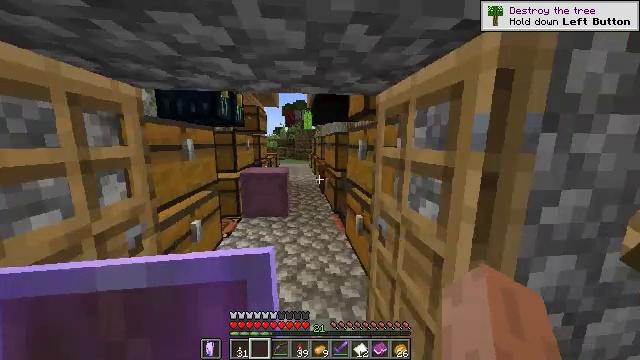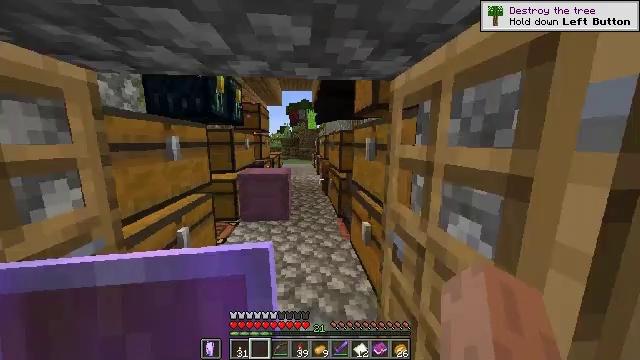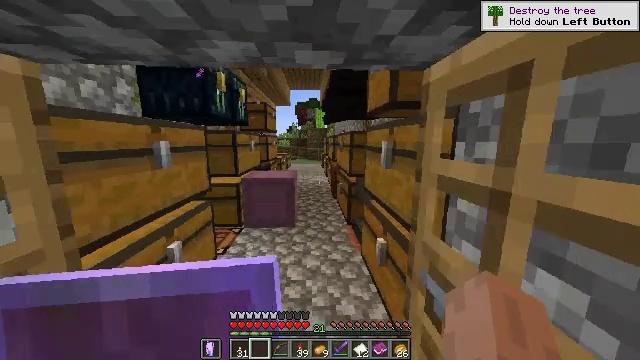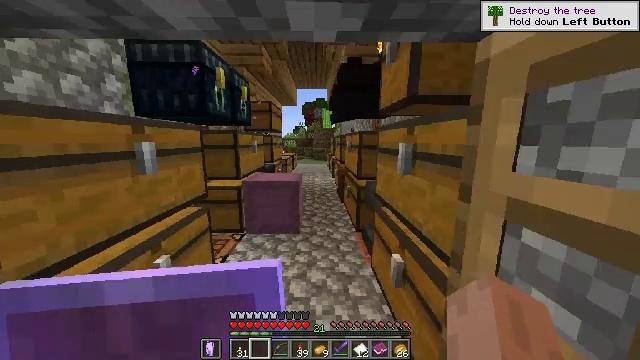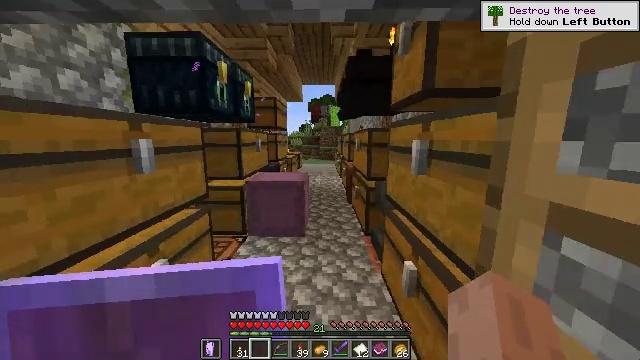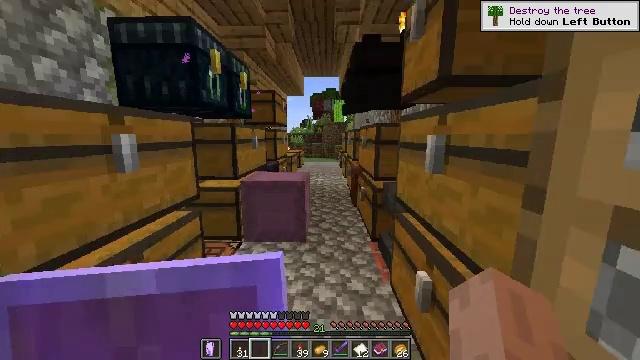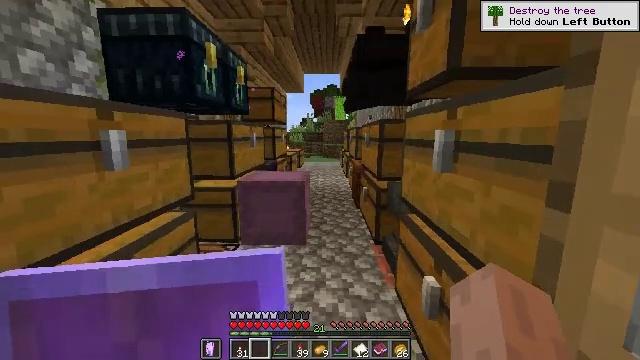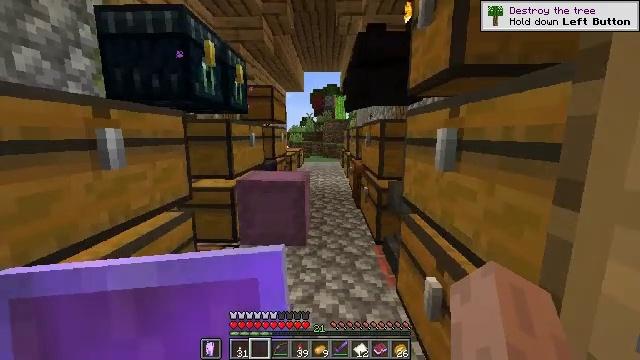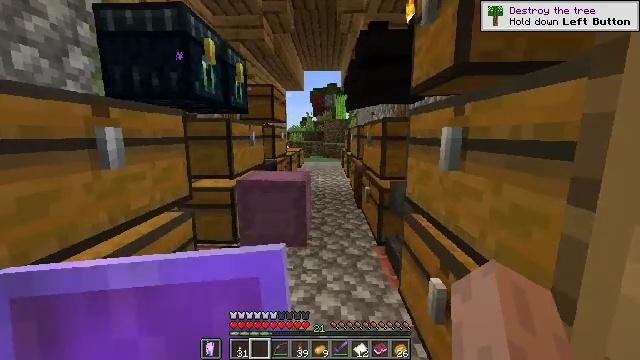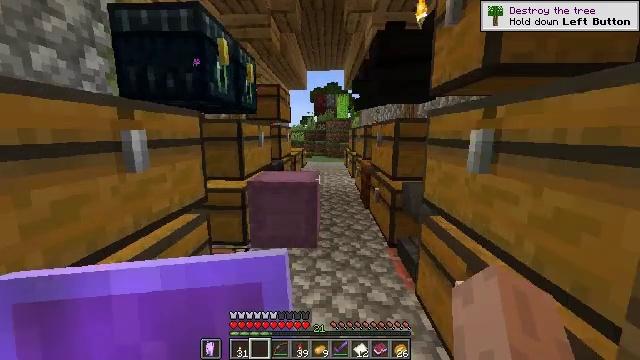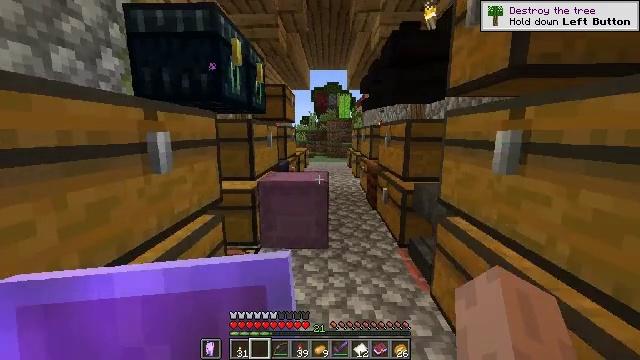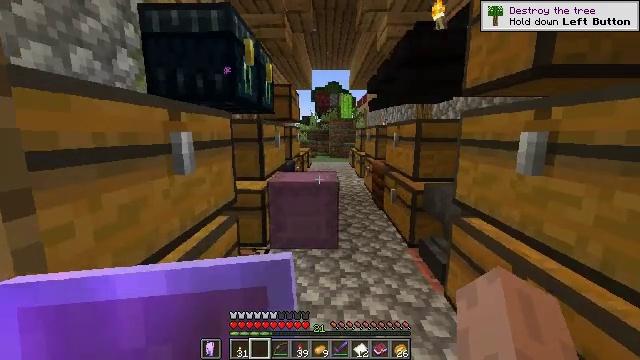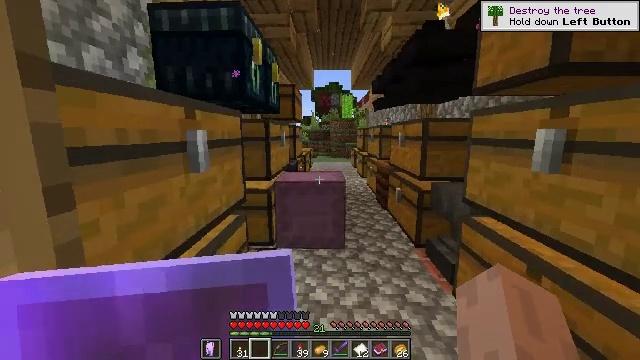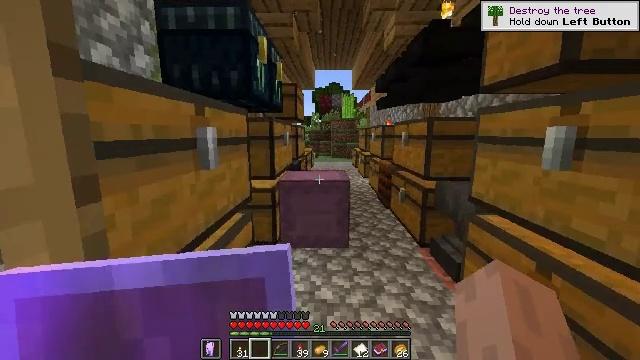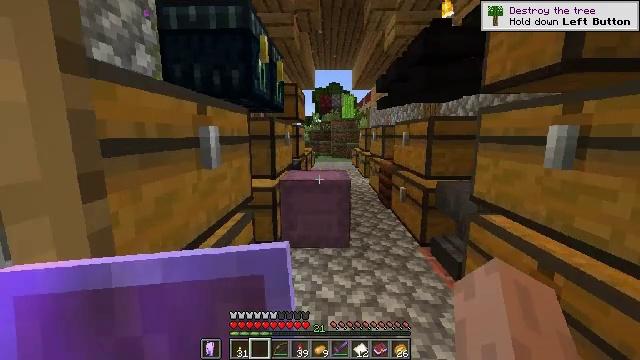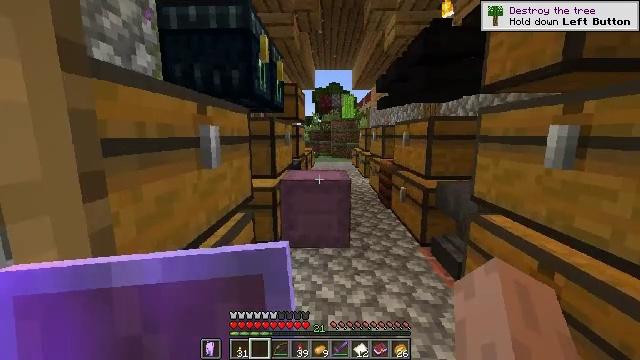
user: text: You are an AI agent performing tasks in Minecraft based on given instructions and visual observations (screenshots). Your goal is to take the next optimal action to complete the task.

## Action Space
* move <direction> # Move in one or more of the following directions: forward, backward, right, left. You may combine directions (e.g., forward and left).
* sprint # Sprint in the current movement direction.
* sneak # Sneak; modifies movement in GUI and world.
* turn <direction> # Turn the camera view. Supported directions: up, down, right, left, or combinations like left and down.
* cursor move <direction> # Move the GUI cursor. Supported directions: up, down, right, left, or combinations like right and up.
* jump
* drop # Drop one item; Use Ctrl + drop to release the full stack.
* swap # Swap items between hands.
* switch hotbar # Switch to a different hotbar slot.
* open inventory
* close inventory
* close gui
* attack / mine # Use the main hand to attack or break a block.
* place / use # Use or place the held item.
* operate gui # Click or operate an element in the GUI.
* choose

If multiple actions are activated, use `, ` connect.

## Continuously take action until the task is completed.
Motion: motion action
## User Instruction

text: Combine emeralds to craft an emerald block.
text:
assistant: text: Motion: move forward, turn left
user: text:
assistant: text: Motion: move forward, turn left
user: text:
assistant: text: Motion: turn left
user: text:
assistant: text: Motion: turn left
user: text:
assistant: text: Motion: no_op
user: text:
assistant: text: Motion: no_op
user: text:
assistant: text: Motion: no_op
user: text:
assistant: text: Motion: move left
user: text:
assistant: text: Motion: move left
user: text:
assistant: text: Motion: move left
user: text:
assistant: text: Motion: no_op
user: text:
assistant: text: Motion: no_op
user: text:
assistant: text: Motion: no_op
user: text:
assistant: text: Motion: no_op
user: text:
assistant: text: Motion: no_op
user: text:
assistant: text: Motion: no_op
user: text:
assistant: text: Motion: no_op
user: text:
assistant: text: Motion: no_op
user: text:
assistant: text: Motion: open inventory
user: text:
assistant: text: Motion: open inventory
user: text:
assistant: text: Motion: open inventory
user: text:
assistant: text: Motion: no_op
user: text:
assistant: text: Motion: no_op
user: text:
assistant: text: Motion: no_op
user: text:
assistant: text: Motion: no_op
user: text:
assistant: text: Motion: no_op
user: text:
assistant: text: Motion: no_op
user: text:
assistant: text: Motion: no_op
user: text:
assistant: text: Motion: no_op
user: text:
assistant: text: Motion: no_op